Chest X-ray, AP view. Patient: 58 years old, sex M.
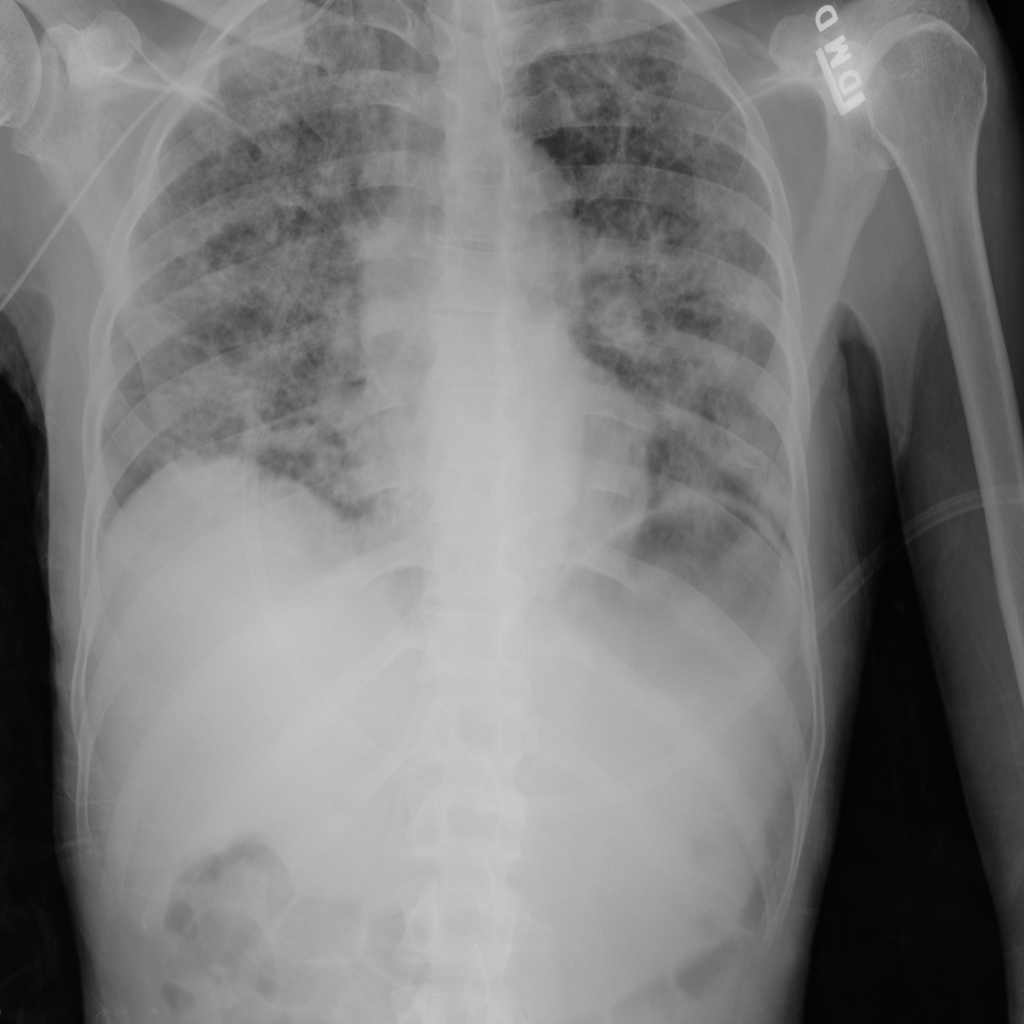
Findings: No Finding